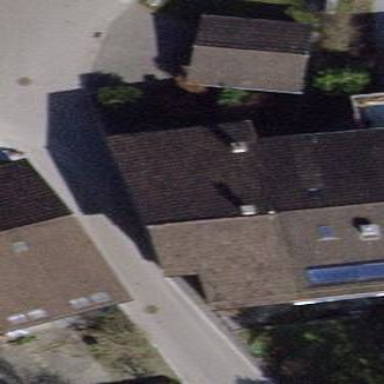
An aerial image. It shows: Terrace-style building with gabled roof.